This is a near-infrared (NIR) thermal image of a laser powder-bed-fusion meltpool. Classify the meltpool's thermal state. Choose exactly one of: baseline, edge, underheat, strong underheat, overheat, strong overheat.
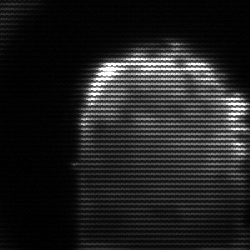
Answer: baseline